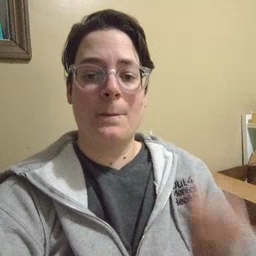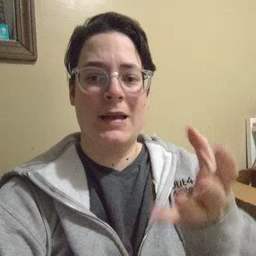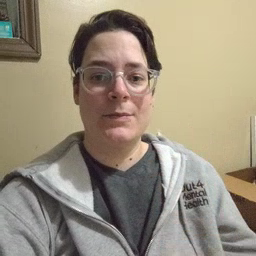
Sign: many